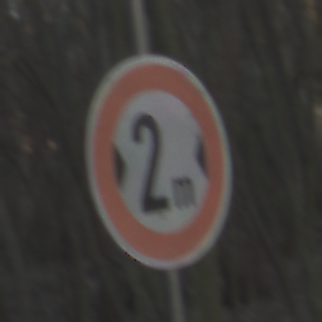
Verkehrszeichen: TatsaechlicheBreite2
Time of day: SunriseSunset
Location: Outdoor (Nature)
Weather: Clear
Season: Winter
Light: Natural